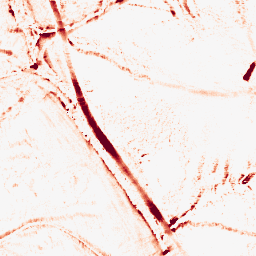
Category: morphological
Decomposition family: morphological_ellipse
Decomposition parameters: operation: opening
width: 10
height: 10
Upsampling method: bspline
Upsampling parameters: scale: 2
Upsampling scale: 2